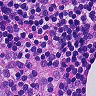
Metastatic tissue present: no